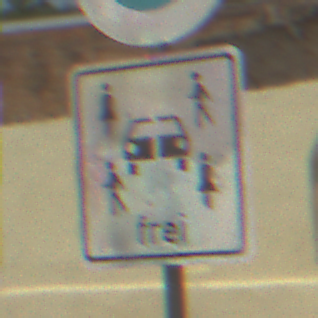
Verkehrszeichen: CarsharingfahrzeugeFrei
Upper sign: EingeschraenktesHalteverbot
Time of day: Midday
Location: Outdoor (Suburban)
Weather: PartlyCloudy
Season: NotSpecified
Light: Natural